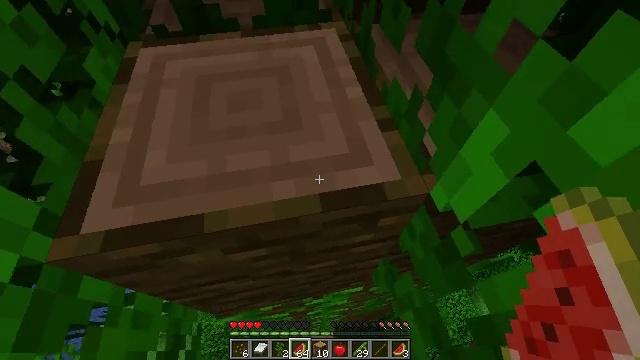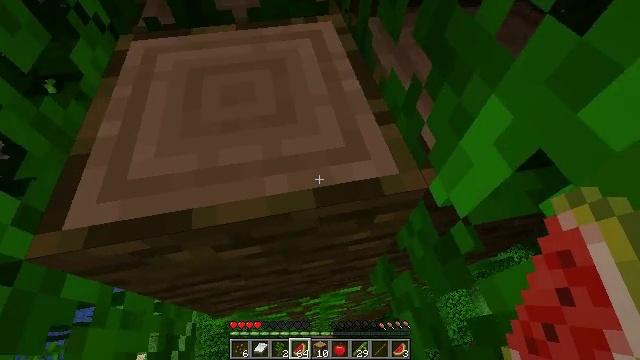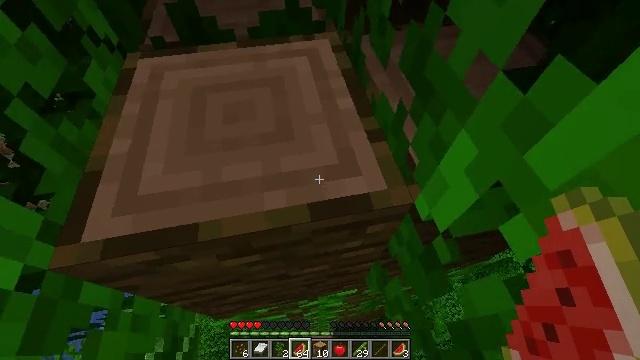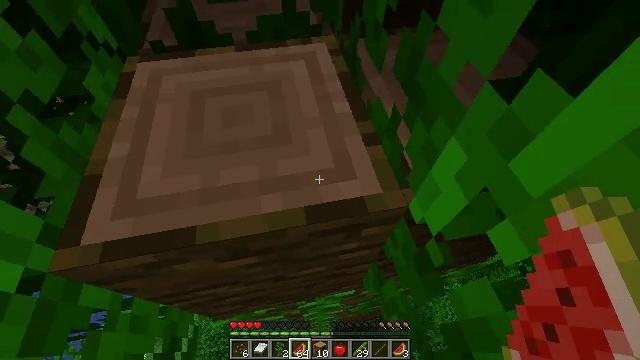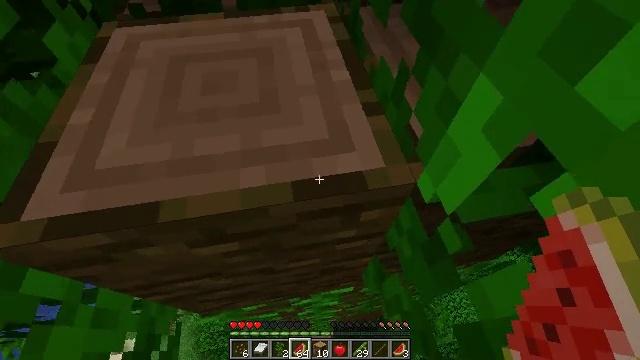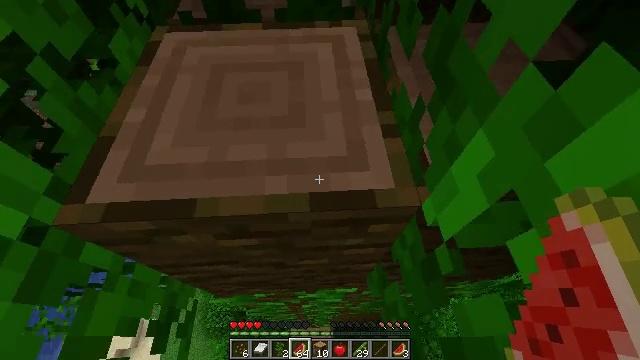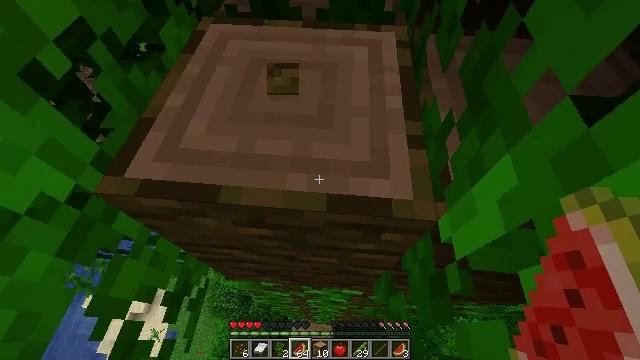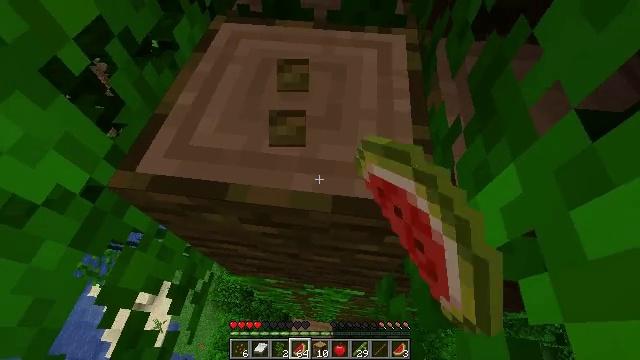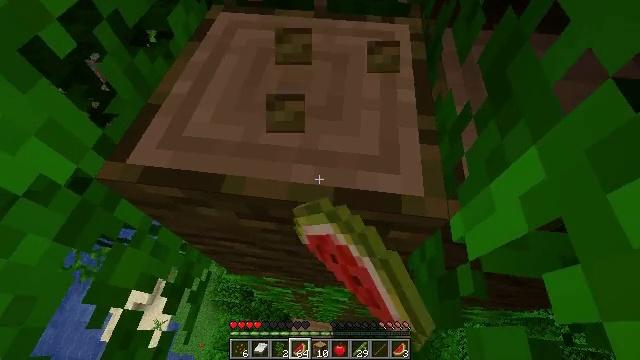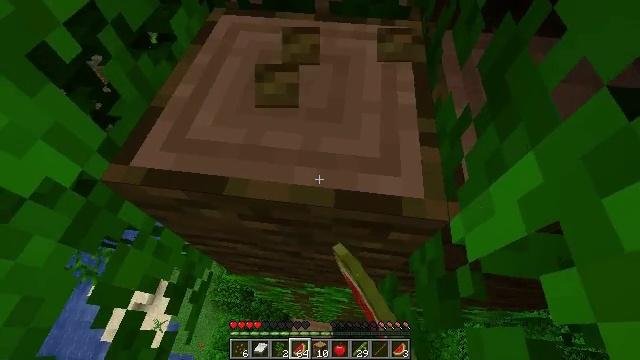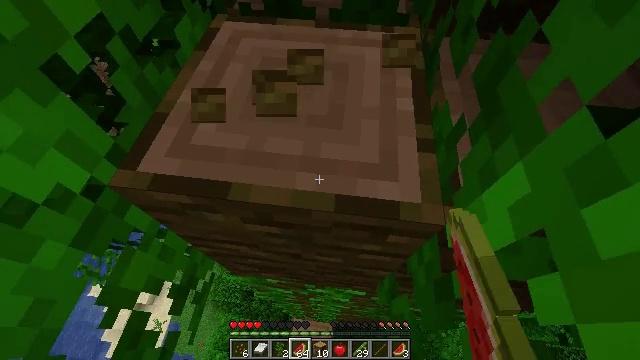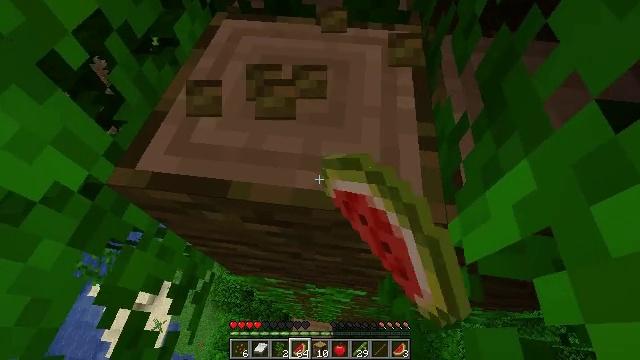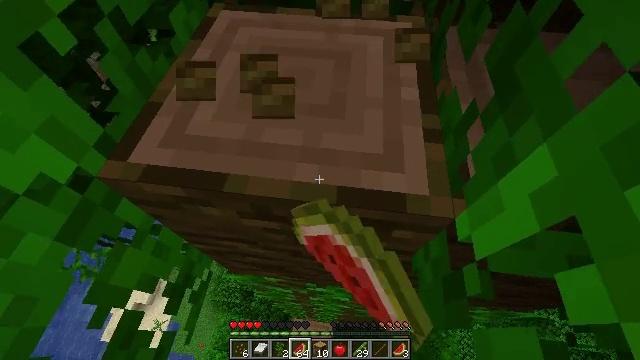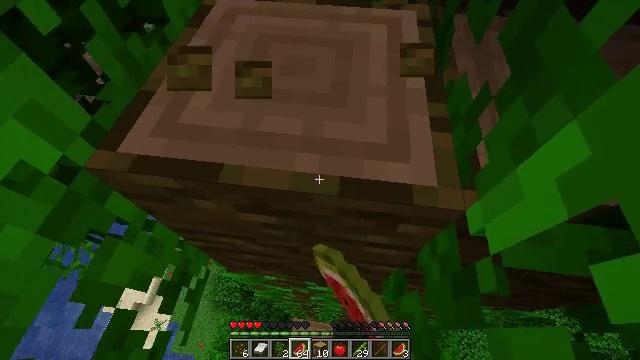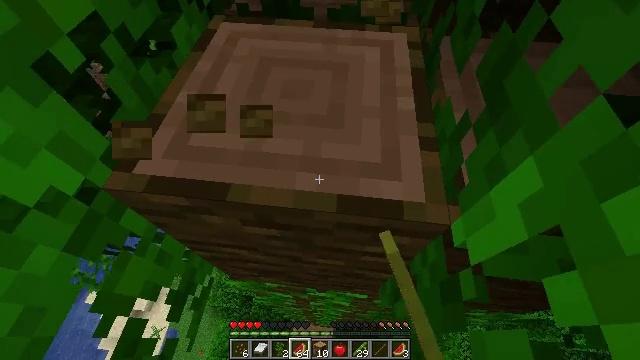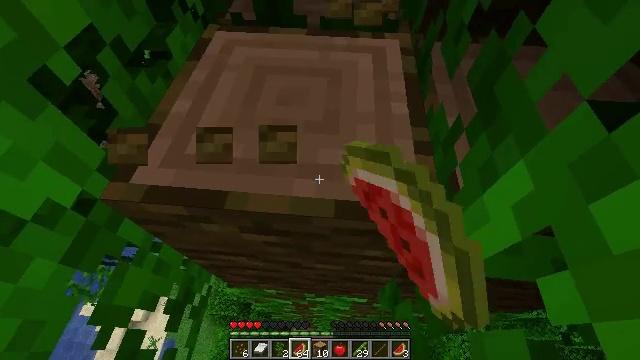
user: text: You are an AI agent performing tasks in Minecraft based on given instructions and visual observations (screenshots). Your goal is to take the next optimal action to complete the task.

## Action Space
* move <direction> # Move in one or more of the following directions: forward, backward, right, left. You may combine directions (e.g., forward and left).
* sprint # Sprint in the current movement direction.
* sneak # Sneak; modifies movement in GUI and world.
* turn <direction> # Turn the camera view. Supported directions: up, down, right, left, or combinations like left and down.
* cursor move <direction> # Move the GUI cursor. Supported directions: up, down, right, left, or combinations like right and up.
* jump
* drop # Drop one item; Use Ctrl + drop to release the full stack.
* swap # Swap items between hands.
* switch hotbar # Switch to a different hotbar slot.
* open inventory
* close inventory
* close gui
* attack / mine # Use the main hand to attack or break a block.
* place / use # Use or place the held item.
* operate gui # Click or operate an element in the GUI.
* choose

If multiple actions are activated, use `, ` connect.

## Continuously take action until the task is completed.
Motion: motion action
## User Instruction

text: Break the jungle log to gather wood.
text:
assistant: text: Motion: move forward, jump
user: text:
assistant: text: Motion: move forward, jump
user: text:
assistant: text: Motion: move forward, jump
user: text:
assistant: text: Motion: move forward, turn left, jump
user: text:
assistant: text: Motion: move forward, turn left and down, jump
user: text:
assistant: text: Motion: move forward, turn left, attack / mine, jump
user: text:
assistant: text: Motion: move forward, turn left, attack / mine, jump
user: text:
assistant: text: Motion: move forward, attack / mine, jump
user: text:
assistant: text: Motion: move forward, attack / mine, jump
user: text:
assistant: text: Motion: move forward, attack / mine, jump
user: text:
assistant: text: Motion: move forward, attack / mine, jump
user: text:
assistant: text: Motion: move forward, attack / mine, jump
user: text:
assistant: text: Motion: move forward, attack / mine, jump
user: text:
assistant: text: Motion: move forward, attack / mine, jump
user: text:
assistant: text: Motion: move forward, turn right, attack / mine, jump
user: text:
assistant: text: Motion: move forward, attack / mine, jump
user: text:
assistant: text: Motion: move forward, attack / mine, jump
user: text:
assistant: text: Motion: move forward, attack / mine, jump
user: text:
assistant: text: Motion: move forward, turn right, attack / mine, jump
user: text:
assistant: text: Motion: move forward, turn right, attack / mine, jump
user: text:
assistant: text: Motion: move forward, attack / mine, jump
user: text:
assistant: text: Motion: move forward, attack / mine, jump
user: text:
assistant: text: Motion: move forward, turn right, attack / mine, jump
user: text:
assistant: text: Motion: move forward, attack / mine, jump
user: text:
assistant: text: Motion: move forward, attack / mine, jump
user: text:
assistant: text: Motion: move forward, attack / mine, jump
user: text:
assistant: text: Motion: move forward, attack / mine, jump
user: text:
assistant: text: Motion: move forward, attack / mine, jump
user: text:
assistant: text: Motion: move forward, attack / mine, jump
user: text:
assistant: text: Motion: move forward, attack / mine, jump